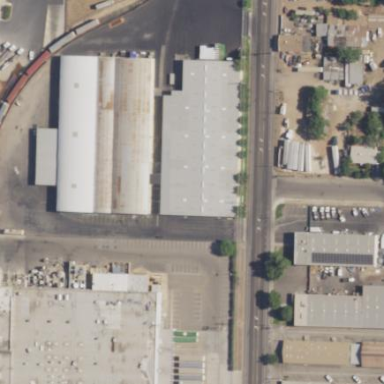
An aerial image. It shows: Industrial area.